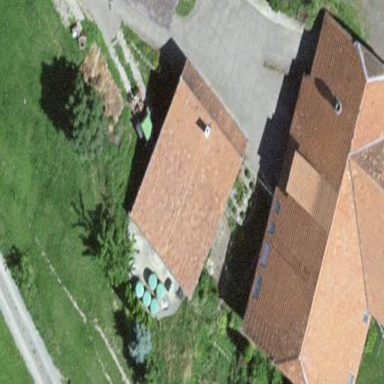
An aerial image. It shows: Barn.